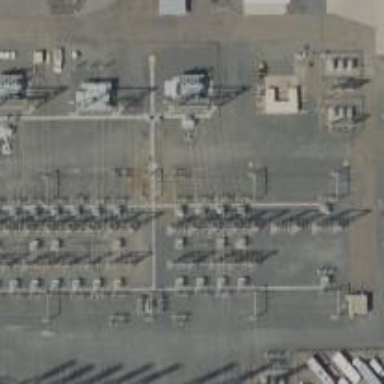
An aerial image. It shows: Switch used for power control.